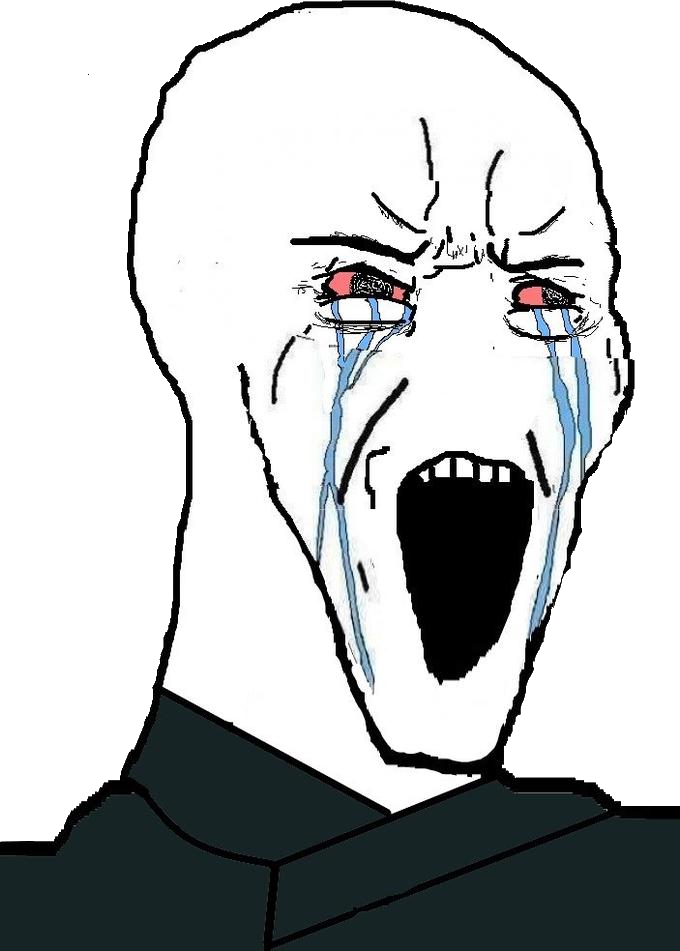
Label: 5_Soyjak